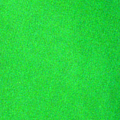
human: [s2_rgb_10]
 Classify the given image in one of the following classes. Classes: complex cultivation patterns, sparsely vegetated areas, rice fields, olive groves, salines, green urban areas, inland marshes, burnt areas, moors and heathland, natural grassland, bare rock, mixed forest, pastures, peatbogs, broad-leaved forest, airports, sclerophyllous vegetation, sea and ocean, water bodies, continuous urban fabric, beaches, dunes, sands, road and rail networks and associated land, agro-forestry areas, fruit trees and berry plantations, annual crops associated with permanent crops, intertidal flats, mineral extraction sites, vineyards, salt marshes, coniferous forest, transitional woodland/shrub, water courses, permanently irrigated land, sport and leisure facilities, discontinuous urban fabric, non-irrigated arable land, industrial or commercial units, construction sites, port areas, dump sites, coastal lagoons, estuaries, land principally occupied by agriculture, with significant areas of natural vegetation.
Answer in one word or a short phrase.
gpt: coastal lagoons